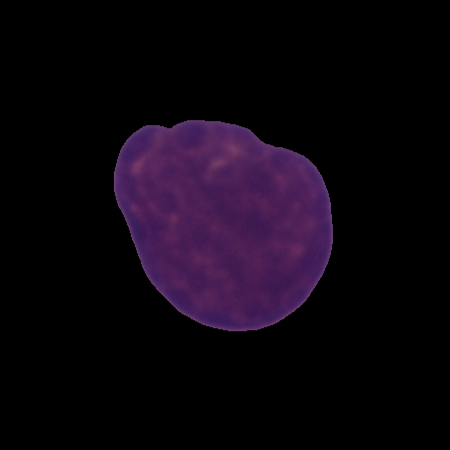
Label: cancer